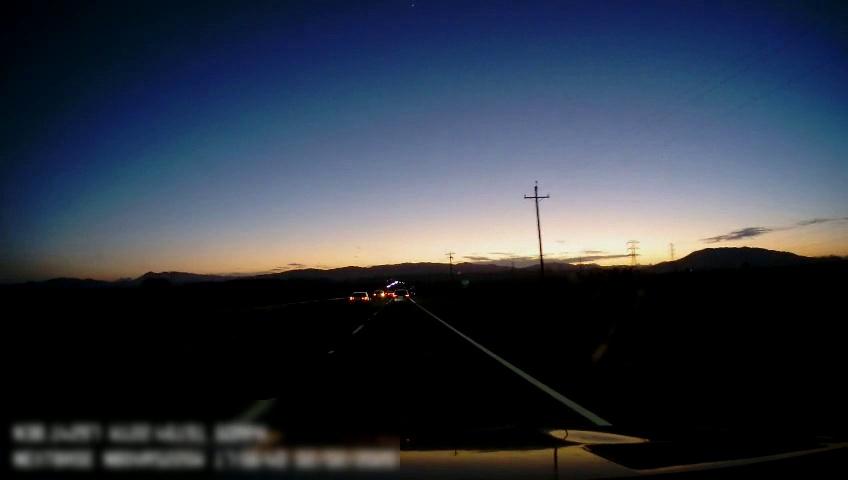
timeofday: Dusk/Dawn/Twilight
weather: Sunny
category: Drivable Space
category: Vehicles | SUV
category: Vehicles | SUV
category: Vehicles | Car
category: Lanes | Alternate Lane
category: Lanes | Current Lane
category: Lanes | Current Lane